Question:
I want to update key values when it removed, so I wrote codes below. These codes are in the Checkbox listener.
What I did first :
'''
if(isChecked) {
Long size = dataSnapshot.child("Bookmark").getChildrenCount();
ref_h.child(userUid).child("Bookmark").child(Long.toString(size + 1)).setValue(diningUid);
} else {
for (int i = 1; i <= dataSnapshot.child("Bookmark").getChildrenCount(); i++) {
if (dataSnapshot.child("Bookmark").child(Integer.toString(i)).getValue().toString().equals(diningUid)) {
dataSnapshot.child("Bookmark").child(Integer.toString(i)).getRef().removeValue();
isRemoved = true;
}
if(isRemoved) {
if(i != dataSnapshot.child("Bookmark").getChildrenCount()){
String newDiningUid;
newDiningUid = dataSnapshot.child("Bookmark").child(Integer.toString(i + 1)).getValue().toString();
Log.d("newUID", newDiningUid);
ref_h.child(userUid).child("Bookmark").child(Integer.toString(i)).setValue(newDiningUid);
} else {
dataSnapshot.child("Bookmark").child(Integer.toString(i)).getRef().removeValue();
}
}
}
}
'''
But when the Checkbox status changes rapidly, key values are messed up.
like this
<URL>
Then I fixed the code with try-catch phrase.
'''
if(isChecked) {//if not checked before listener runs, add to bookmark
Long size = dataSnapshot.child("Bookmark").getChildrenCount();
ref_h.child(userUid).child("Bookmark").child(Long.toString(size + 1)).setValue(diningUid);
} else {//if checked before listener runs, remove from bookmark
for (int i = 1; i <= dataSnapshot.child("Bookmark").getChildrenCount(); i++) {
try {
if (dataSnapshot.child("Bookmark").child(Integer.toString(i)).getValue().toString().equals(diningUid)) {
dataSnapshot.child("Bookmark").child(Integer.toString(i)).getRef().removeValue();
isRemoved = true;
}
} catch (NullPointerException e) {
if (dataSnapshot.child("Bookmark").child(Integer.toString(i + 1)).getValue().toString().equals(diningUid)) {
dataSnapshot.child("Bookmark").child(Integer.toString(i + 1)).getRef().removeValue();
isRemoved = true;
}
}
if(isRemoved) {
//update afterward value's index
if(i != dataSnapshot.child("Bookmark").getChildrenCount()){
String newDiningUid;
newDiningUid = dataSnapshot.child("Bookmark").child(Integer.toString(i + 1)).getValue().toString();
ref_h.child(userUid).child("Bookmark").child(Integer.toString(i)).setValue(newDiningUid);
} else {//remove last value
try {
dataSnapshot.child("Bookmark").child(Integer.toString(i)).getRef().removeValue();
} catch (NullPointerException e) {
dataSnapshot.child("Bookmark").child(Integer.toString(i + 1)).getRef().removeValue();
}
}
}
}
}
'''
But I don't think I solved this problem.
How can I update key values properly?
or do I need to add a delay to Checkbox?
or change the data structure?
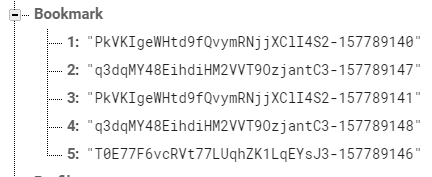
Answer: The best solution is to not use sequential numeric keys, but rely on Firebase's push IDs. For reasons on why this is a better approach and how they work, see these classic Firebase blog posts:
- <URL>
If you insist on using array-like keys, you will have to <URL> on the entire bookmark node to determine the next index. This is the only way to prevent the race condition that you now encounter when the array contents frequently change.